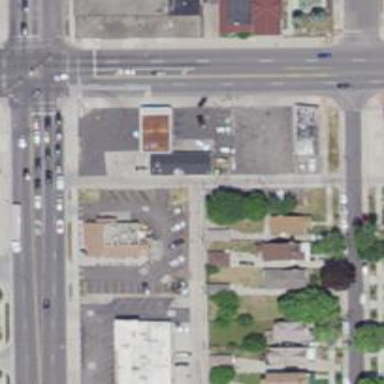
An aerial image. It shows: Convenience shop.